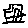
Label: car